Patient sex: M
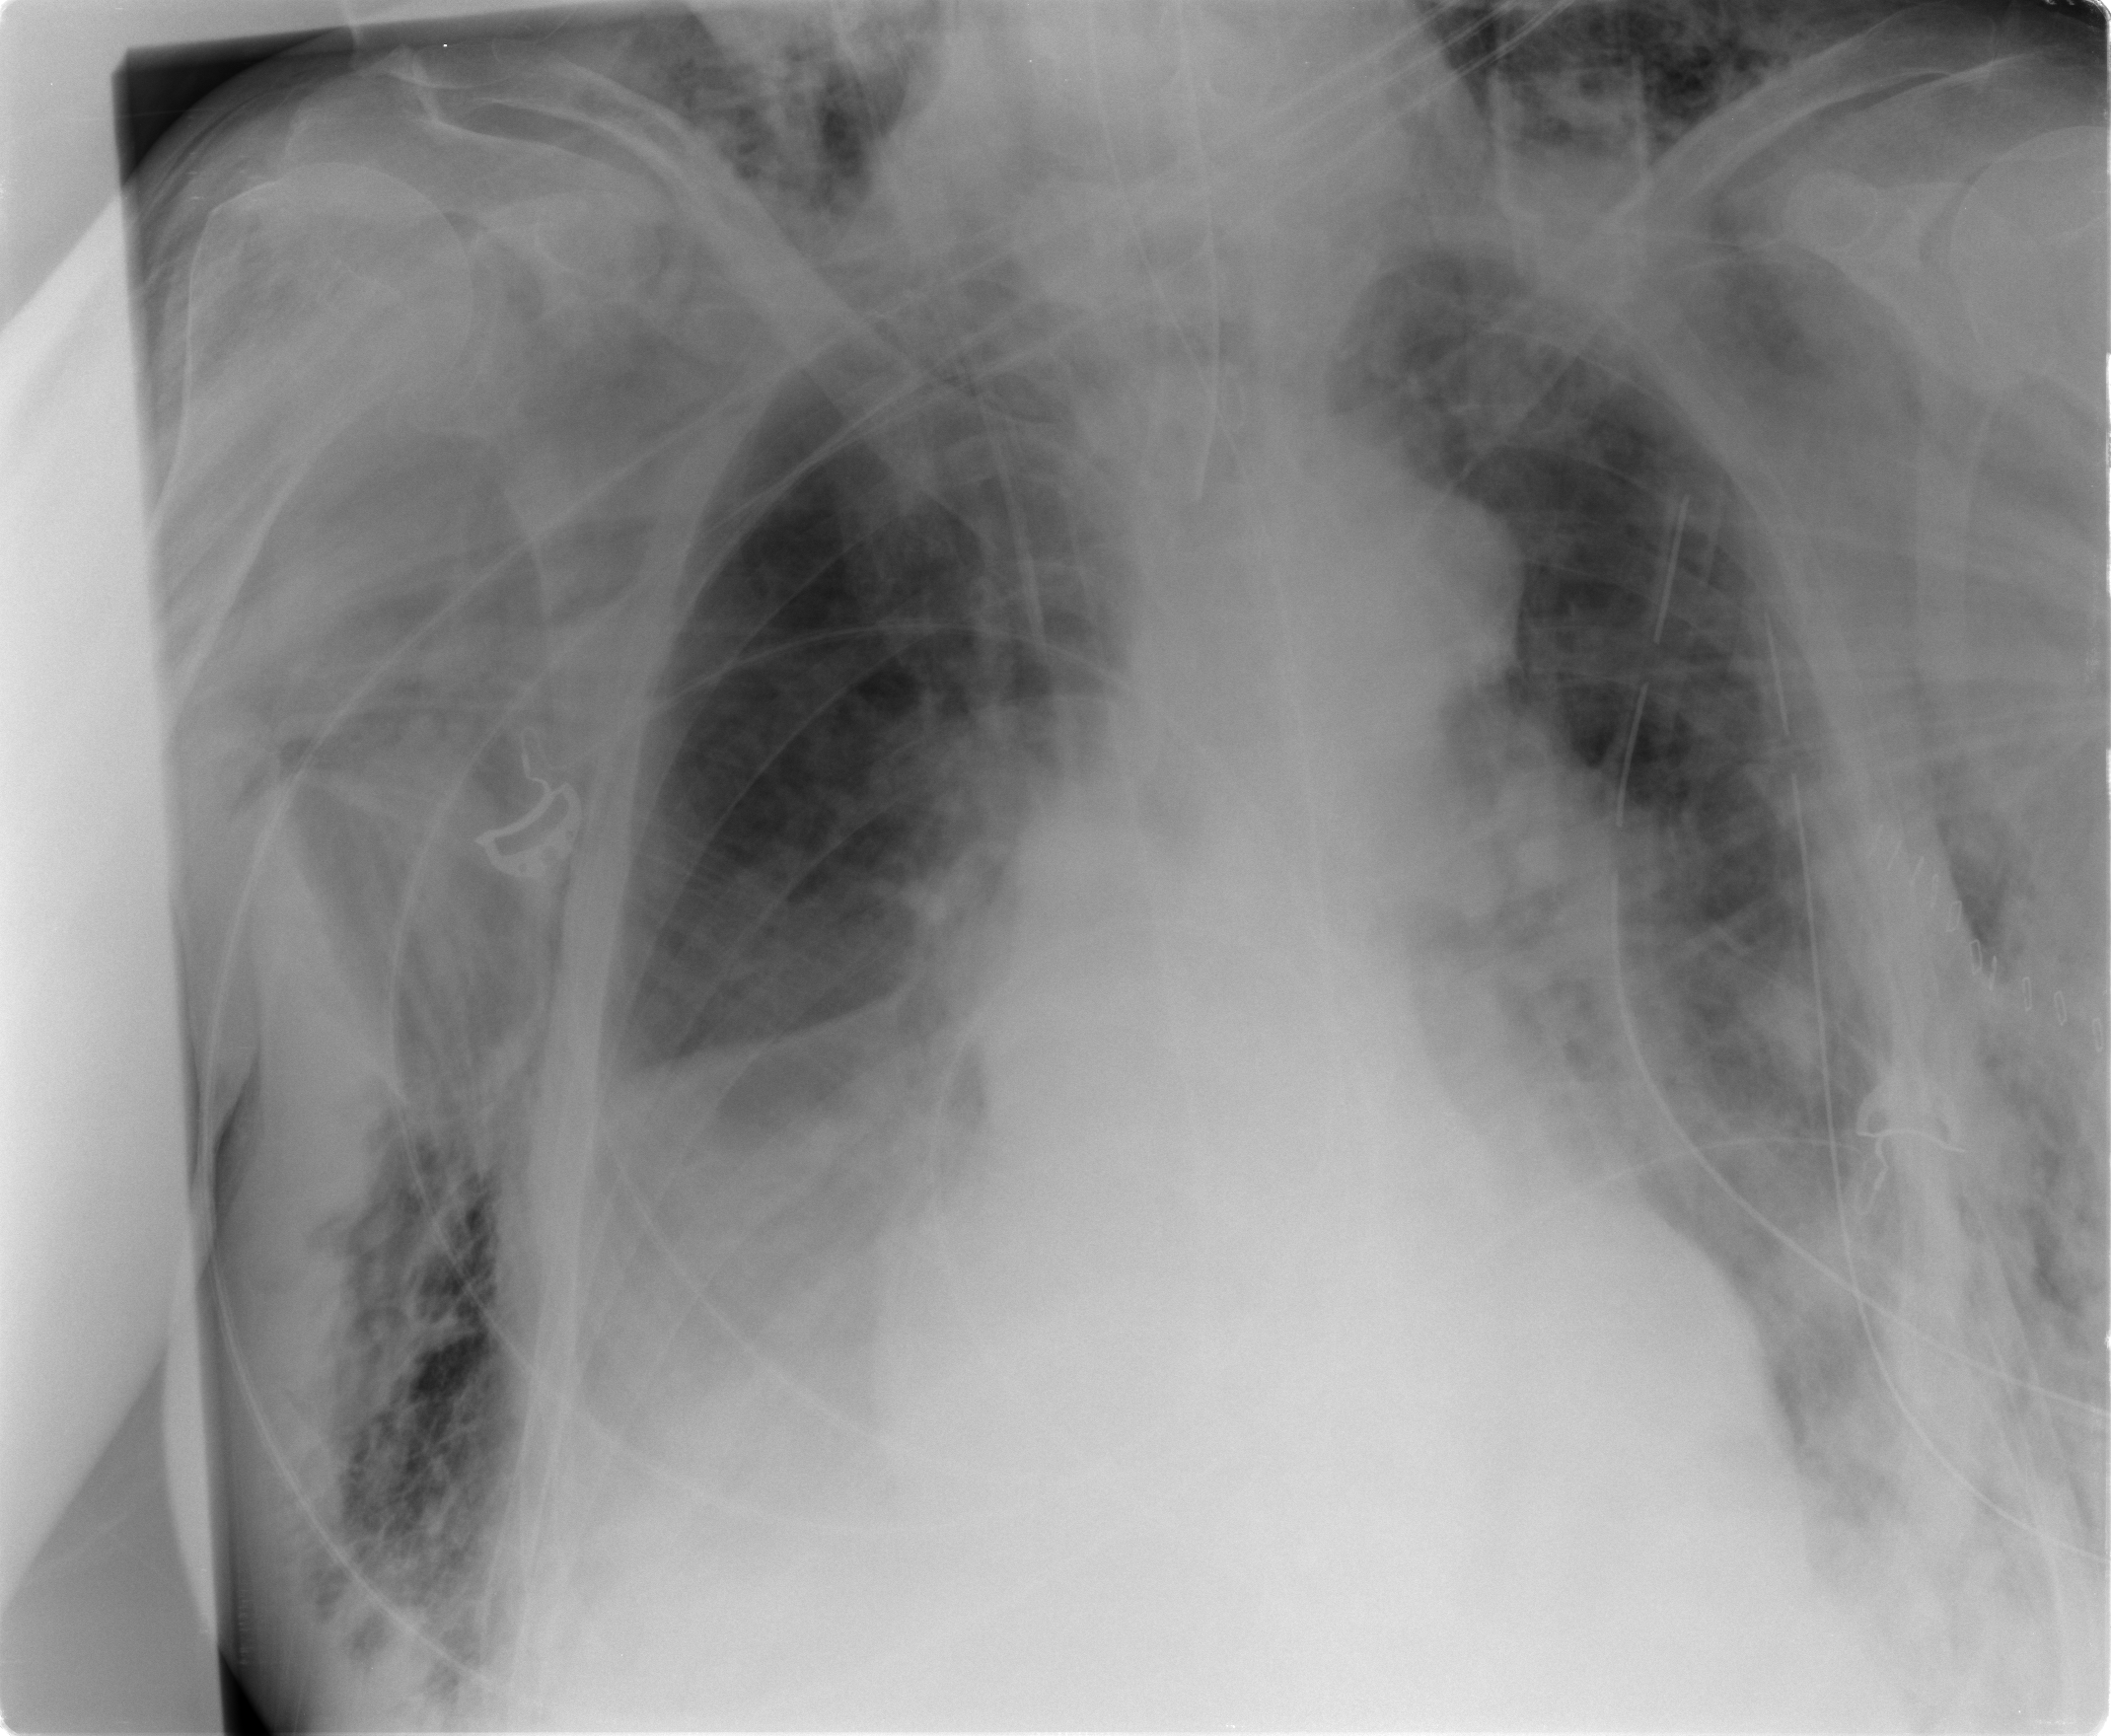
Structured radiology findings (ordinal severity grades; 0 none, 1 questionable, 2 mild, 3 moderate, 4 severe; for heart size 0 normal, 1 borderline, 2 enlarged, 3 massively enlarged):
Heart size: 2
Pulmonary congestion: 2
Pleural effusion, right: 2
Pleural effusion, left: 1
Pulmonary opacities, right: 0
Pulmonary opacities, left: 0
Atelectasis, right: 2
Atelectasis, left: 2